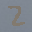
Label: 2